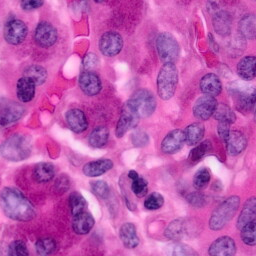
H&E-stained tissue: Pancreatic